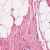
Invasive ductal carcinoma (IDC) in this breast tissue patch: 0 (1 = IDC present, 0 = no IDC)